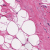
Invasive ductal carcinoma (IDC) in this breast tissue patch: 0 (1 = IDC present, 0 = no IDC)